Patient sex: F
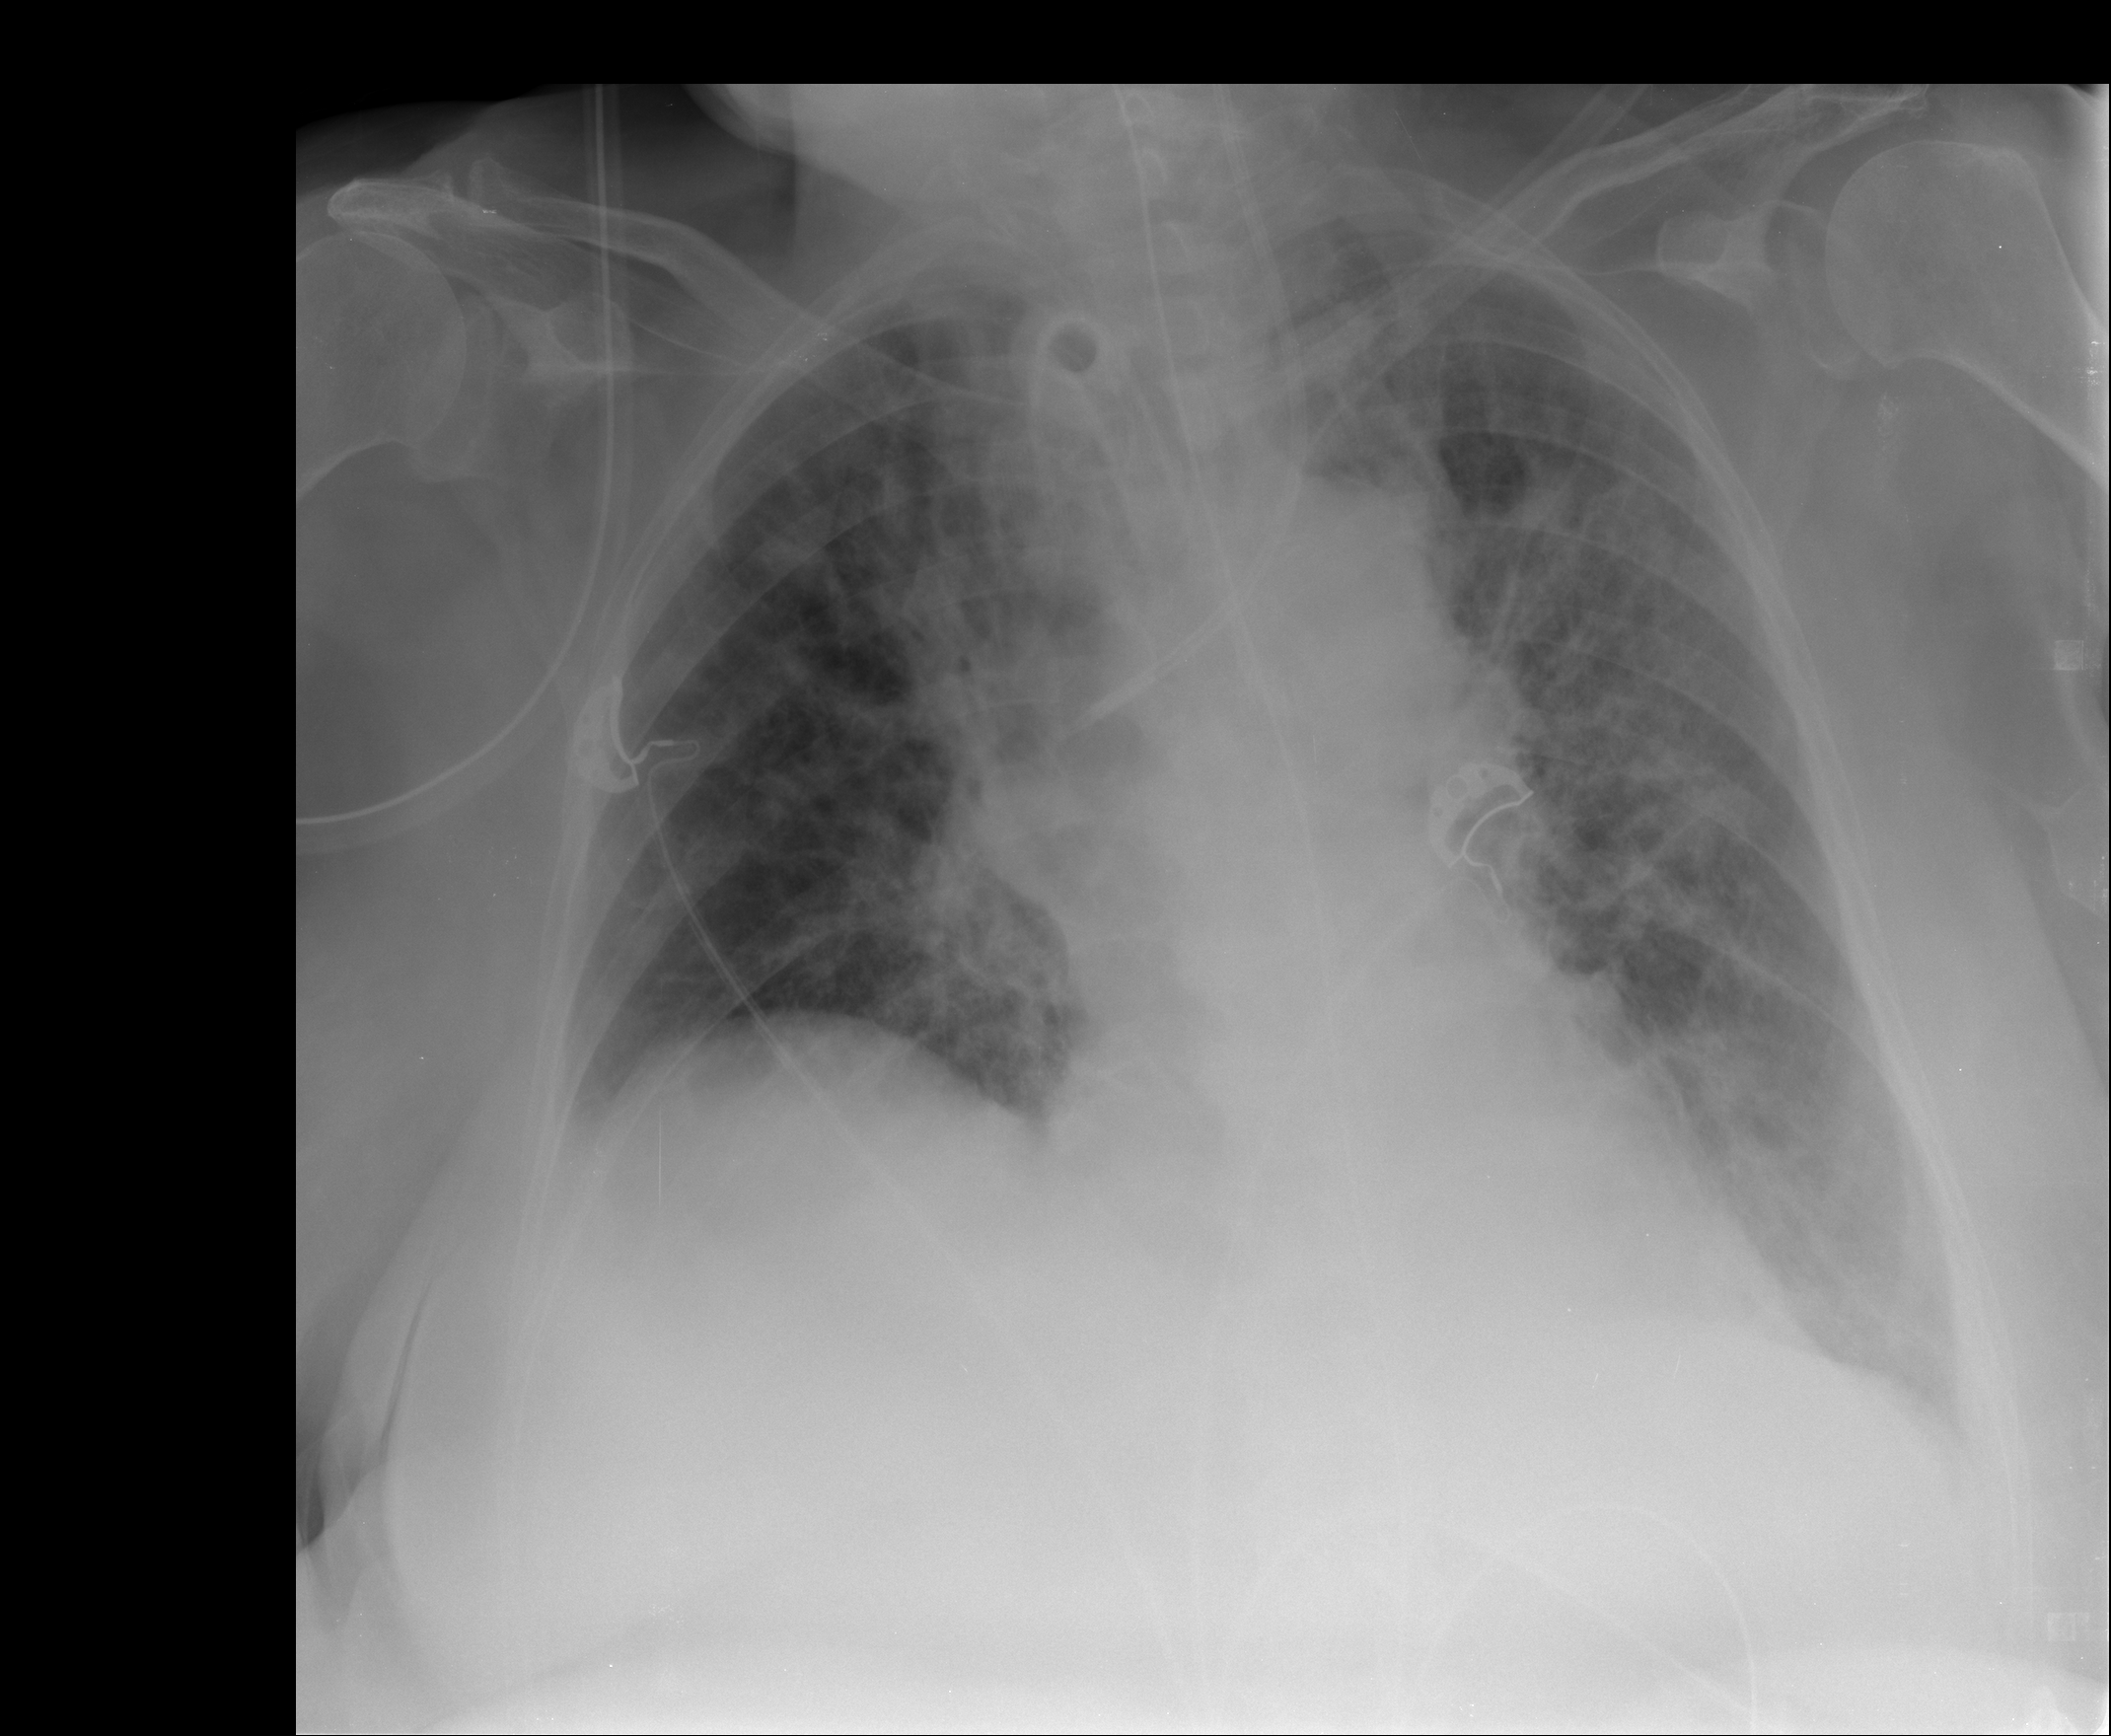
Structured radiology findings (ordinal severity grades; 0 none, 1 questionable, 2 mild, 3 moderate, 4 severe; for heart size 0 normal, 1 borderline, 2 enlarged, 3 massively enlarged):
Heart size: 0
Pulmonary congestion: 3
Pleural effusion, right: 1
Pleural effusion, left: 2
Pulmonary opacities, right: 4
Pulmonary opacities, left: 4
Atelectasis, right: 2
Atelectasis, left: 2